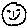
Label: smiley face